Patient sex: F
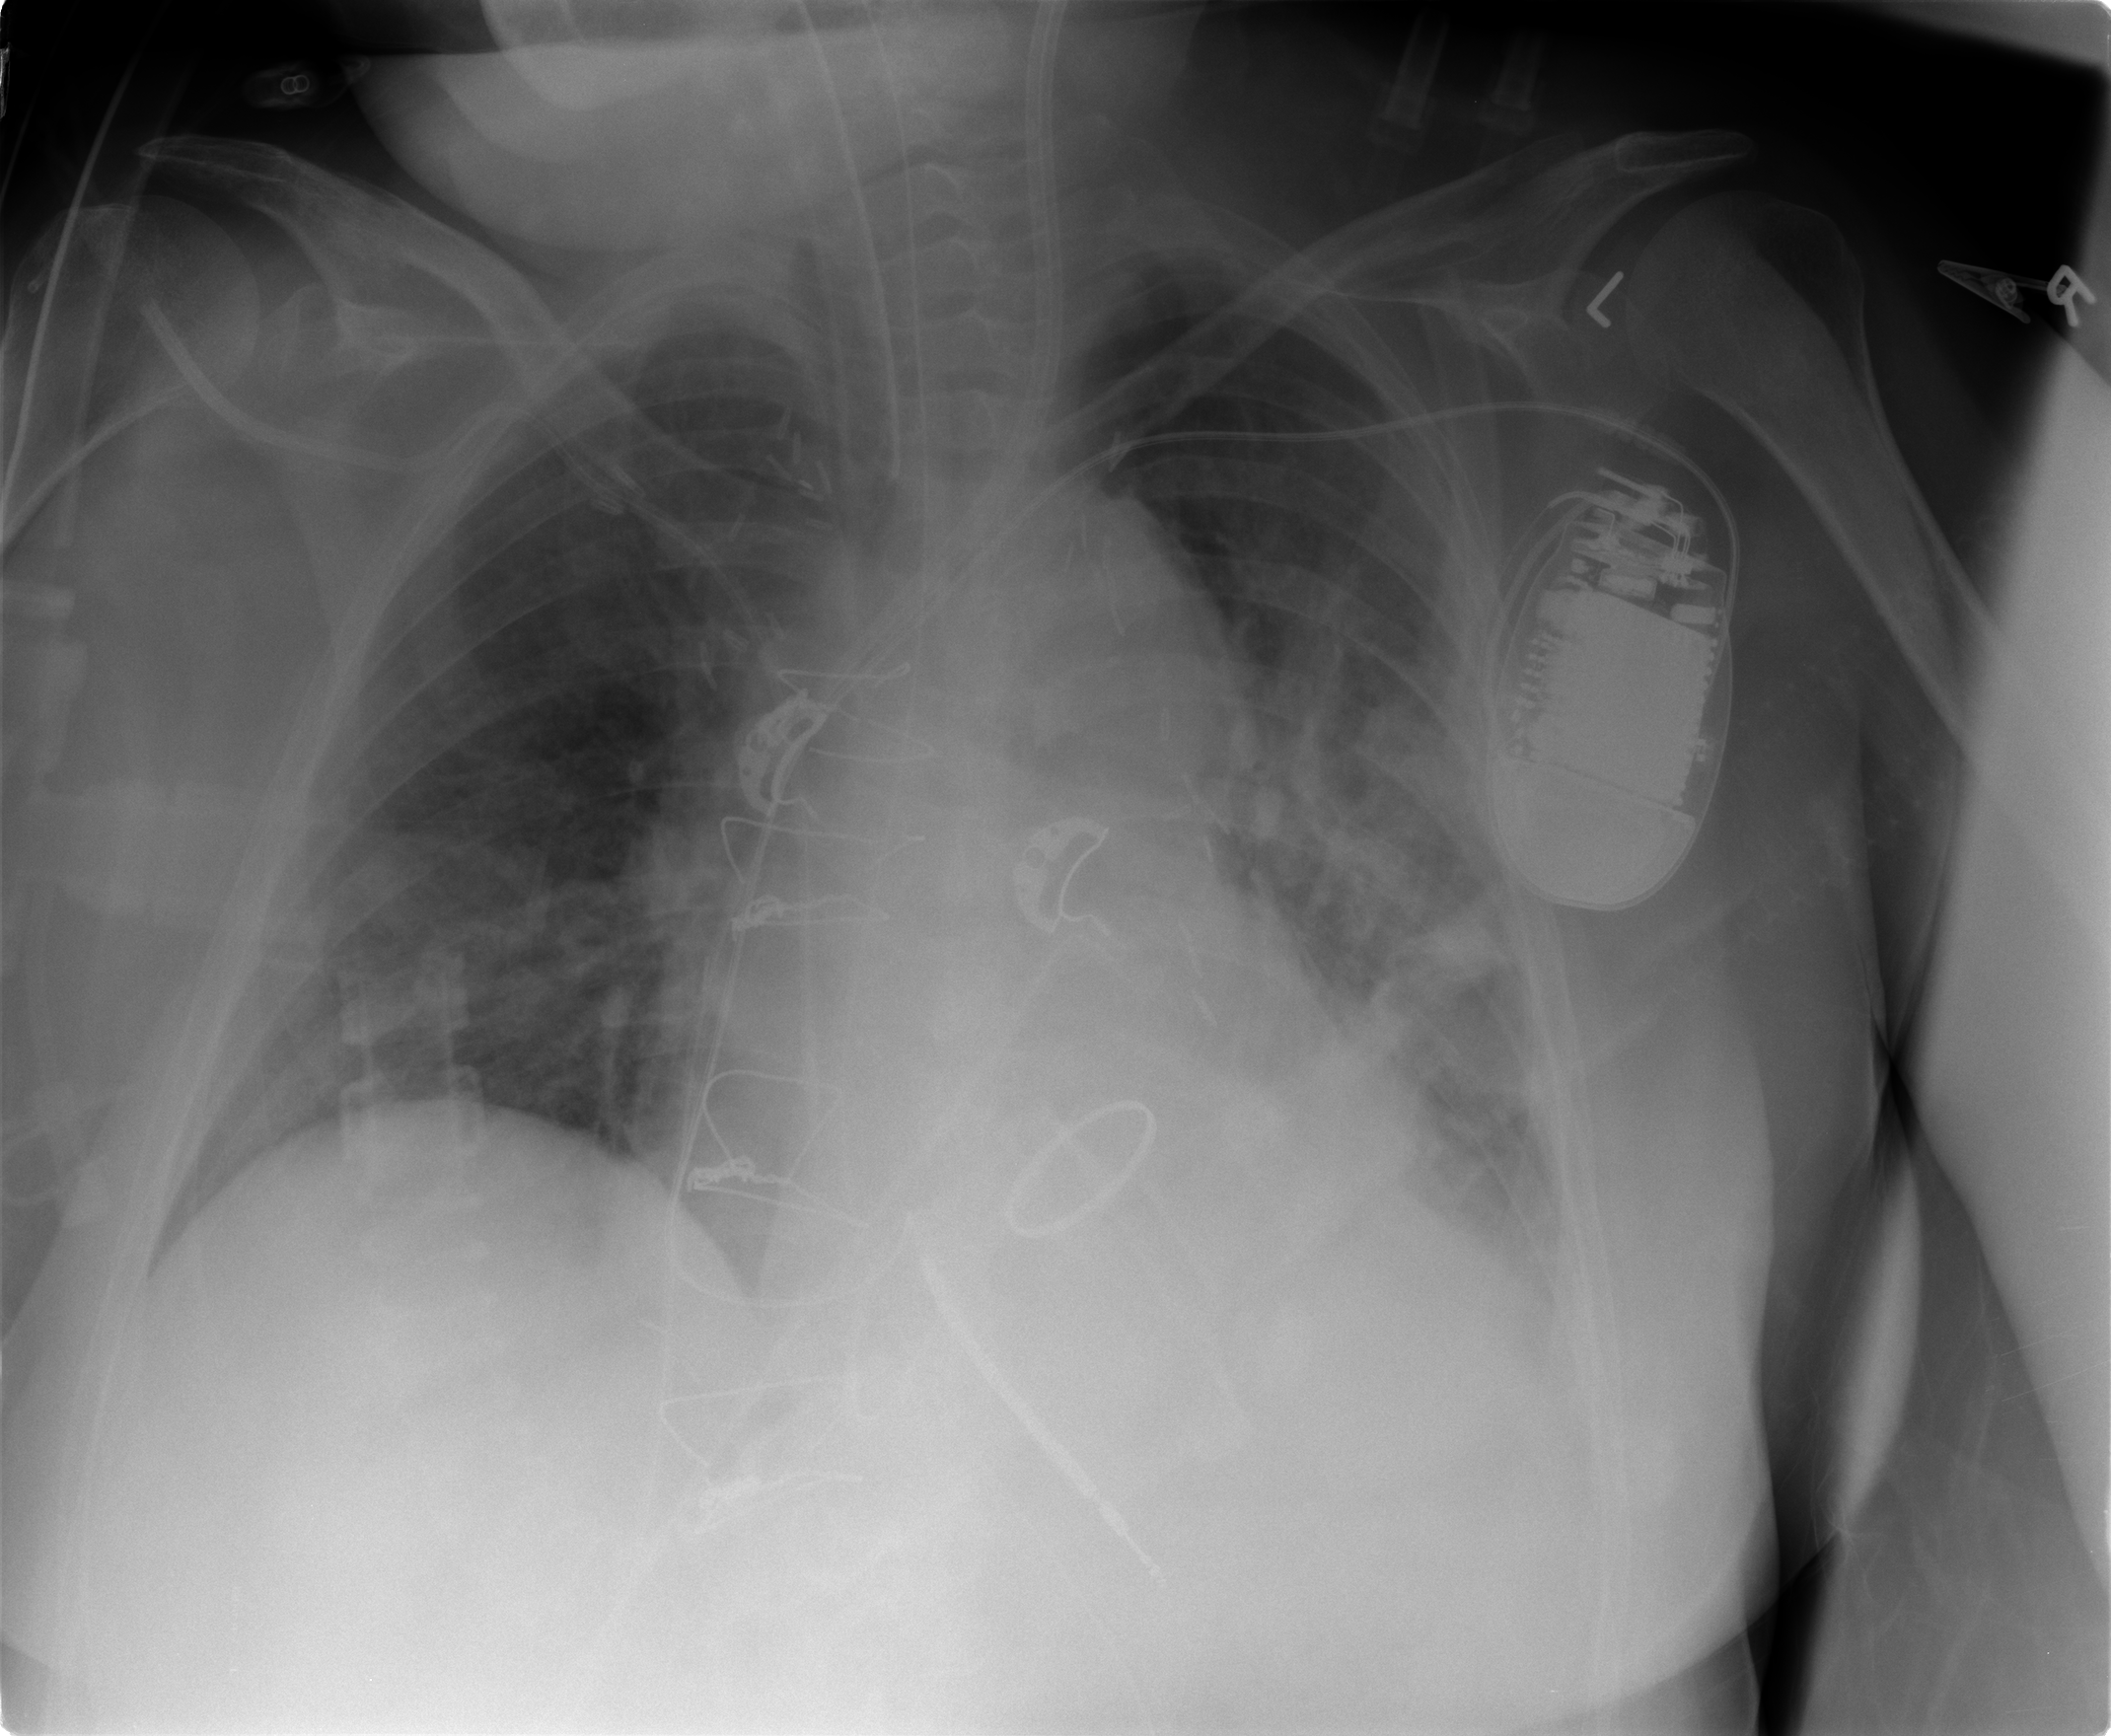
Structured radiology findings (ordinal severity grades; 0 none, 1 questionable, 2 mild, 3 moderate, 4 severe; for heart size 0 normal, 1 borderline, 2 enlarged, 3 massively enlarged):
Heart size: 1
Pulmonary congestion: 1
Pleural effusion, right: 0
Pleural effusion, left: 2
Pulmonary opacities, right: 0
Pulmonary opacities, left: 2
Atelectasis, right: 0
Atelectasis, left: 2